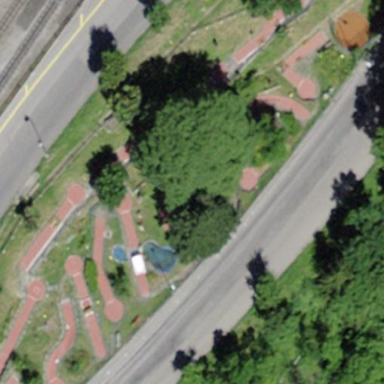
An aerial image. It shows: Miniature golf leisure land.